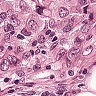
Metastatic tissue present: yes